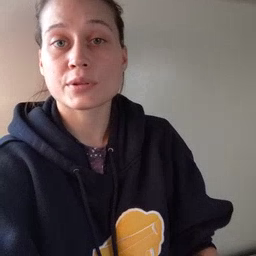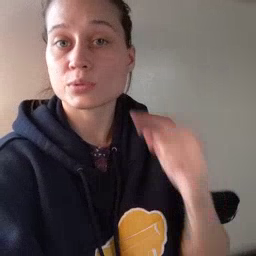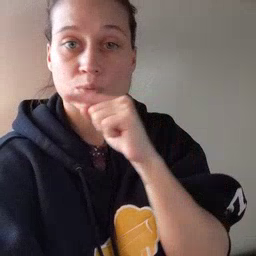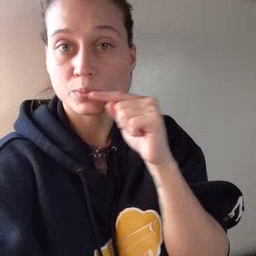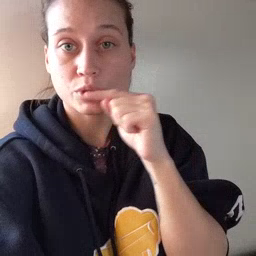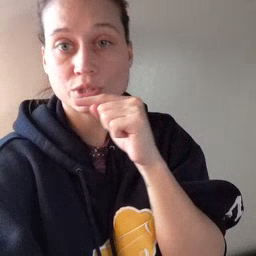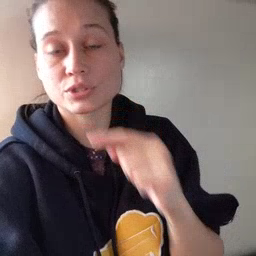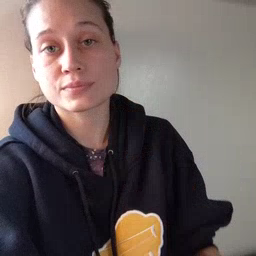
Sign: toothbrush